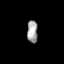
Tissue: prostate
Cell type: T cells
Senescence score: 0.741
Nuclear area (px): 228
Mean DAPI intensity: 164.535